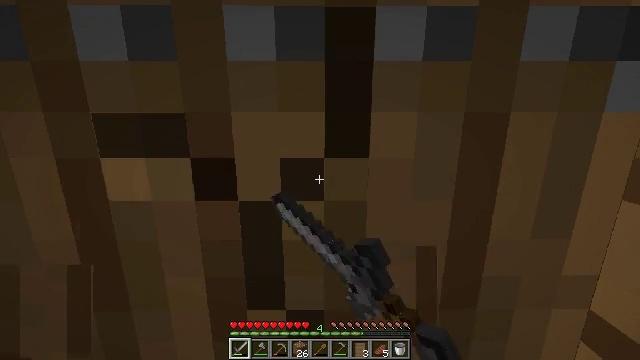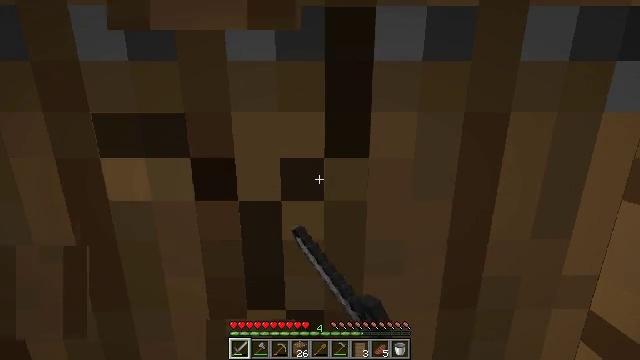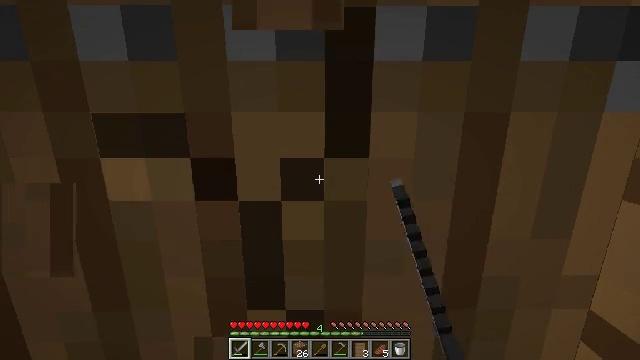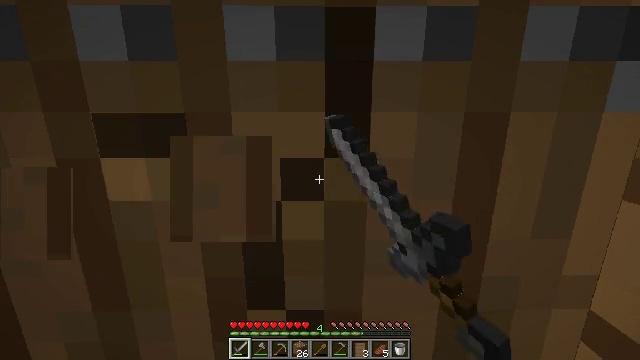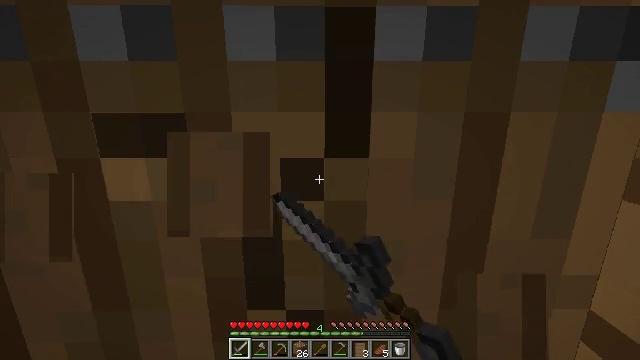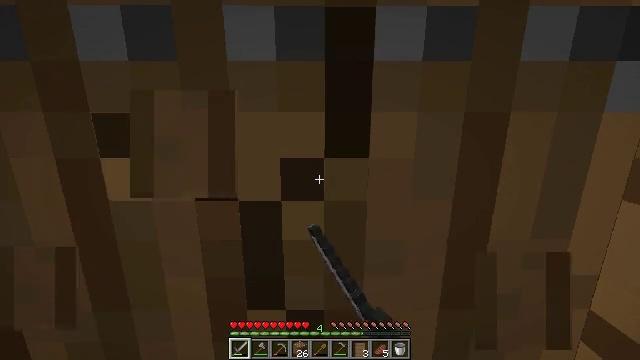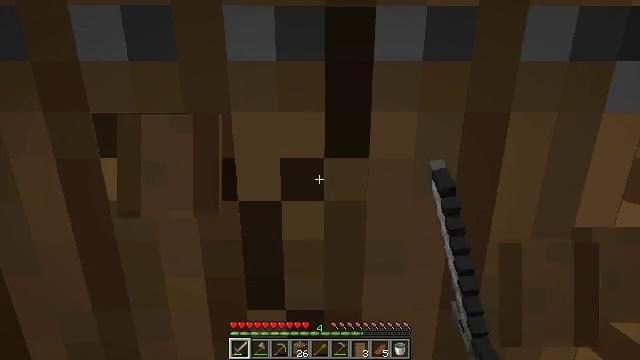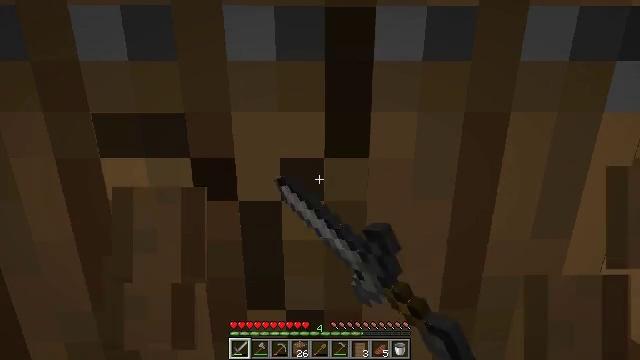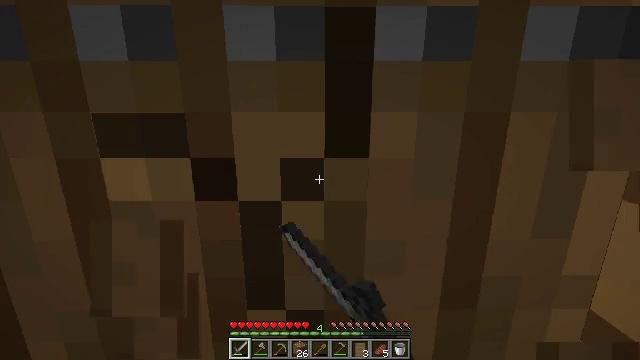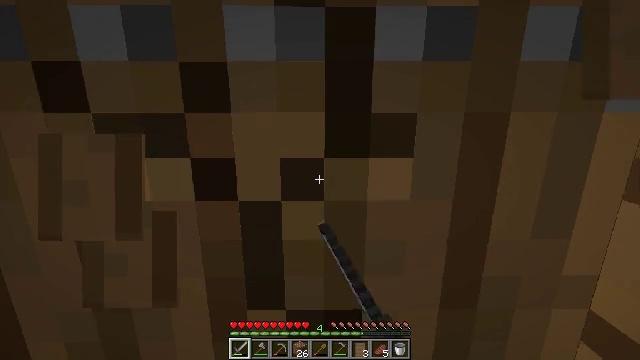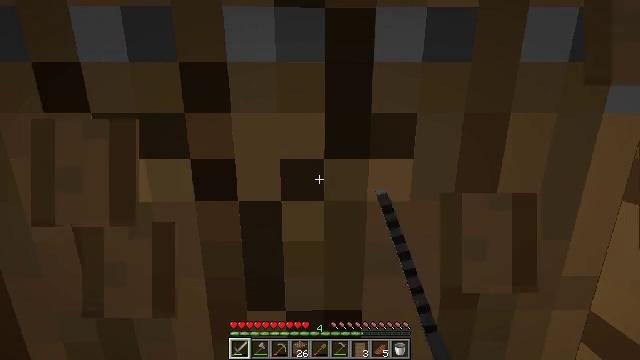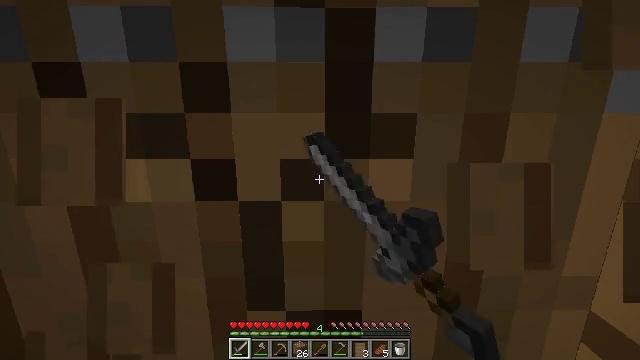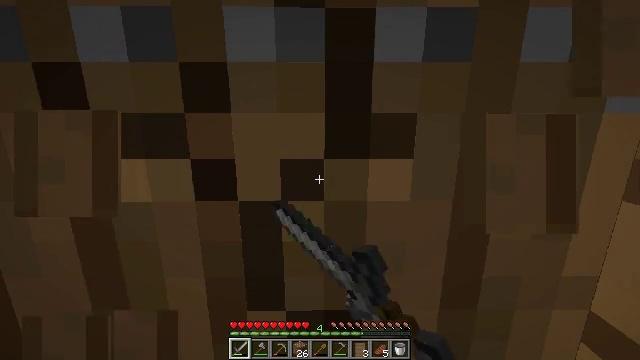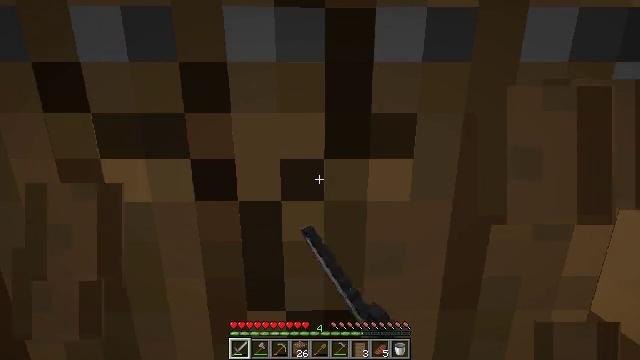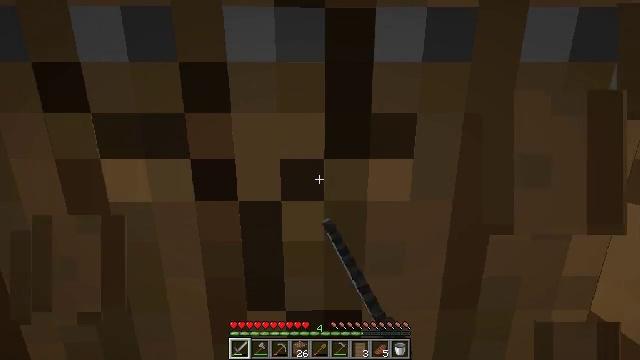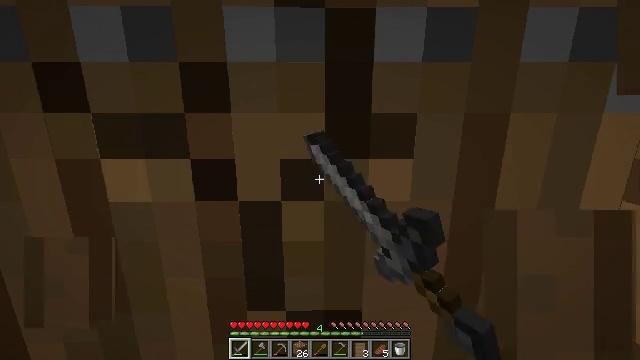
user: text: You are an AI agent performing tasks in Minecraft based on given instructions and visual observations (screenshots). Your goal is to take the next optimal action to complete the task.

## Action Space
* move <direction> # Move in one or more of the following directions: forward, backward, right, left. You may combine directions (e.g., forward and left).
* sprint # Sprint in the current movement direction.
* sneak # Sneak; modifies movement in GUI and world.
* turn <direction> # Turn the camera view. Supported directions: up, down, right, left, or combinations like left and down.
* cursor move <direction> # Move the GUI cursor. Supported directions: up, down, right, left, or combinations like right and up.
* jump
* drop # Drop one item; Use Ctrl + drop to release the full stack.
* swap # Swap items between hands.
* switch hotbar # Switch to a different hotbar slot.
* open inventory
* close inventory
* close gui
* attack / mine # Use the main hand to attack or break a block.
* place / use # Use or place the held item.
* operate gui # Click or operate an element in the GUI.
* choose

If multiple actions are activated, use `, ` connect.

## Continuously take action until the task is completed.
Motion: motion action
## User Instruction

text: Attack the spruce door to gather it.
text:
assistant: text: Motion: attack / mine
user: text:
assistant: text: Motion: attack / mine
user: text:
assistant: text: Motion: attack / mine
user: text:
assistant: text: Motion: attack / mine
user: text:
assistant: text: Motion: attack / mine
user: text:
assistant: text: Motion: attack / mine
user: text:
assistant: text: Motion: attack / mine
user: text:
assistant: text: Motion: attack / mine
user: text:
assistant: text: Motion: attack / mine
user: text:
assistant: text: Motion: attack / mine
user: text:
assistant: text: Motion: attack / mine
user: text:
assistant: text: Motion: attack / mine
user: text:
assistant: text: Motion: attack / mine
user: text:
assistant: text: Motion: attack / mine
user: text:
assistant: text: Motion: attack / mine
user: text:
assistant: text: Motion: attack / mine
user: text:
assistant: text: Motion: attack / mine
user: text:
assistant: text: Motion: attack / mine
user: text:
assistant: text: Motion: attack / mine
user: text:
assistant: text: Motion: attack / mine
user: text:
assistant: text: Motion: attack / mine
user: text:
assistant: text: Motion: attack / mine
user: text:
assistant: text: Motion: attack / mine
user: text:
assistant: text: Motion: attack / mine
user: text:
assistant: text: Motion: attack / mine
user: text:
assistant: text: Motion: attack / mine
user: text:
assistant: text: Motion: attack / mine
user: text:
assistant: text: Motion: attack / mine
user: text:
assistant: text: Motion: attack / mine
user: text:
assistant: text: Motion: attack / mine